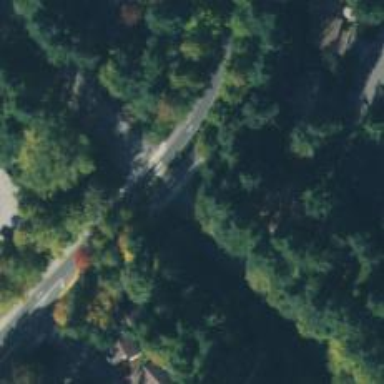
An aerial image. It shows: Abandoned railway crossing asphalt cycleway with crossing island.